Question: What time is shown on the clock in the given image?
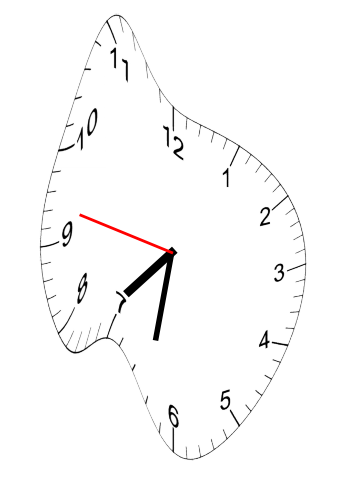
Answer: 07:31:47